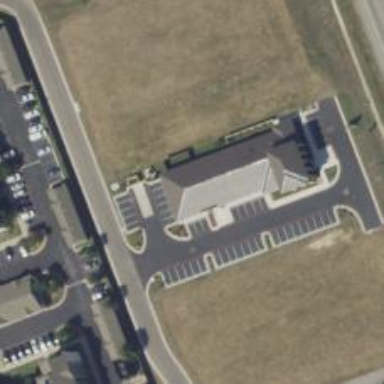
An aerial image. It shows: Veterinary facility.